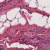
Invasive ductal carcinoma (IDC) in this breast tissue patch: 0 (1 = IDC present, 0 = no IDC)